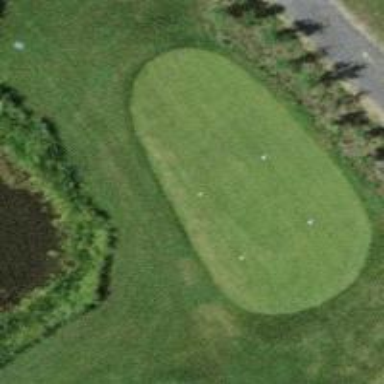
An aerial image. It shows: Grassy area designated as golf tee.